Question: Actually i was trying JSON parsing example and the data which is parsed but not displaying in the listview.
I was running using an emulator. I am not able to find the mistake.Can anyone help?
Code below shows the custom list adapter.
'''
public class ListAdapter extends BaseAdapter{
ArrayList<HashMap<String, String>> list = new ArrayList<HashMap<String,String>>();
Context context;
public ListAdapter(ArrayList<HashMap<String, String>> list,
Context context) {
Log.i("ListAdapter", "ListAdapter");
this.list = list;
this.context = context;
}
@Override
public int getCount() {
// TODO Auto-generated method stub
return list.size();
}
@Override
public Object getItem(int position) {
// TODO Auto-generated method stub
return null;
}
@Override
public long getItemId(int position) {
// TODO Auto-generated method stub
return 0;
}
@Override
public View getView(int position, View convertView, ViewGroup parent) {
// TODO Auto-generated method stub
Log.i("ListAdapter", "getView");
if(convertView == null){
convertView = LayoutInflater.from(context).inflate(R.layout.list, null);
}
HashMap<String, String> hashmap = new HashMap<String, String>();
TextView trank = null,tcountry = null,tpopulation = null;
ImageView image;
trank = (TextView) convertView.findViewById(R.id.rank);
tcountry = (TextView) convertView.findViewById(R.id.country);
tpopulation = (TextView) convertView.findViewById(R.id.population);
image = (ImageView) convertView.findViewById(R.id.flag);
hashmap = list.get(position);
Log.i("list", ""+list.get(position) + "hashmp " + hashmap + hashmap.get("rank"));
String rank = hashmap.get("rank").toString();
String country = hashmap.get("country").toString();
String population = hashmap.get("population").toString();
String image_url = hashmap.get("flag");
Log.i("ListAdapter", ""+rank + " "+ country + " " +population );
trank.setText(rank);
tcountry.setText(country);
tpopulation.setText(population);
return convertView;
}
}
'''
Main activity class
'''
public class MainActivity extends Activity {
TextView webpage,trank,tcountry,tpopulation;
ListView lv;
ArrayList<HashMap<String, String>> list = new ArrayList<HashMap<String,String>>();
String RANK = "rank";
String COUNTRY = "country";
String POPULATION = "population";
String FLAG = "flag";
@Override
protected void onCreate(Bundle savedInstanceState) {
super.onCreate(savedInstanceState);
setContentView(R.layout.activity_main);
lv = (ListView) findViewById(R.id.listview);
trank = (TextView) findViewById(R.id.rank);
tcountry = (TextView) findViewById(R.id.country);
tpopulation = (TextView) findViewById(R.id.population);
webpage = (TextView) findViewById(R.id.webpage);
webpage.setOnClickListener(new View.OnClickListener() {
@Override
public void onClick(View v) {
// TODO Auto-generated method stub
String data = getDataFromWebPage();
list = parseDataFromWeb(data);
ListAdapter adapter = new ListAdapter(list, getApplicationContext());
lv.setAdapter(adapter);
}
});
}
'''
custom list layout file
'''
<?xml version="1.0" encoding="utf-8"?>
<LinearLayout xmlns:android="http://schemas.android.com/apk/res/android"
android:layout_width="match_parent"
android:layout_height="match_parent"
android:orientation="horizontal" >
<LinearLayout
android:layout_width="match_parent"
android:layout_height="match_parent"
android:orientation="vertical"
>
<TextView
android:id="@+id/rank"
android:layout_width="wrap_content"
android:layout_height="wrap_content"
android:text="rank"
/>
<TextView
android:id="@+id/country"
android:layout_width="wrap_content"
android:layout_height="wrap_content"
android:text="country"
/>
<TextView
android:id="@+id/population"
android:text="population"
android:layout_width="wrap_content"
android:layout_height="wrap_content"
/>
</LinearLayout>
<ImageView
android:id="@+id/flag"
android:layout_width="wrap_content"
android:layout_height="wrap_content"
/>
</LinearLayout>
'''

Previously it was displayed like this after pressing the textview
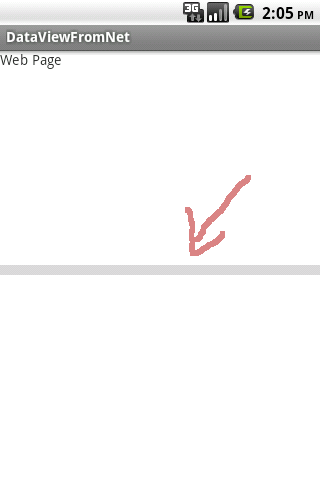
Answer: Issue was with the custom list layout.Because of the inner linear layout data was not displaying.After removing the inner layout ,it worked